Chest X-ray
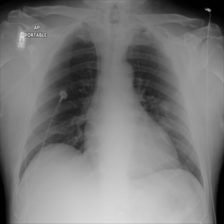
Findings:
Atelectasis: negative
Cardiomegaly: negative
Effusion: negative
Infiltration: negative
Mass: negative
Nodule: negative
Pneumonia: negative
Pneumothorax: negative
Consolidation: negative
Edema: negative
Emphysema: negative
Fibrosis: negative
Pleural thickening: negative
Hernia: negative